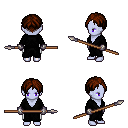
a pixel art fantasy rpg character, female body template, dark elf, purple skin, gray robe, white pants, brown parted hairstyle, metal gloves, spear, four views (front, back, left, right), 2x2 character sprite sheet, small pixel art, hard edges, no anti-aliasing